Interaction volume radius: 10 \u00c5
Interaction volume height: 15 \u00c5
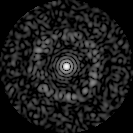
Disorder parameter: 0.8487